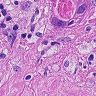
Metastatic tissue present: yes